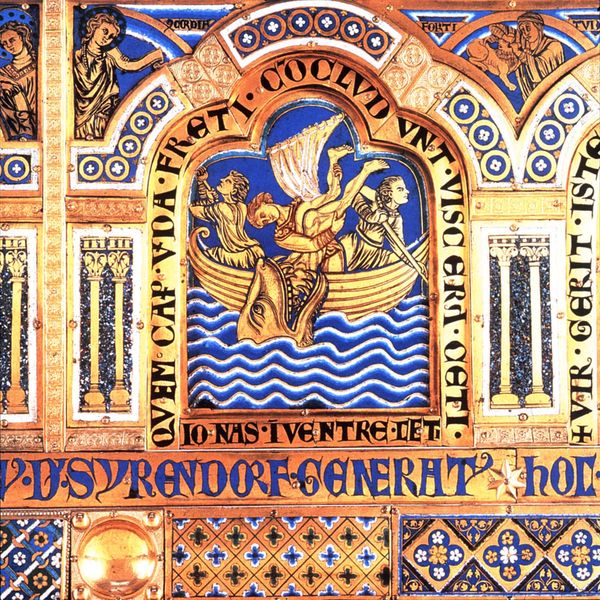
Titel: Klosterneuburger Altar
Künstler: Nikolaus von Verdun
Standort: Klosterneuburg, Augustinerchorherren-Stiftskirche Unserer Lieben Frau (EU - D)
Schlagwörter: blau, meer, wasser, weiß, gelb, menschen, see, blumen, braun, bunt, fenster, hell, männer, säule, säulen, rot, leute, muster, ornament, alt, rahmen, tot, kirche, gold, personen, boot, kahn, ruder, engel, farbig, schiff, schrift, segel, wellen, bogen, essen, ruderboot, ruderer, rudern, inschrift, ornamente, verzierung, tor, eingang, fliesen, gefahr, text, buchstaben, mosaik, altar, fisch, heiligenschein, zähne, maul, fressen, mittelalter, löwe, opfer, wal, seefahrer, heilig, wandbild, ungeheuer, drache, monster, nessie, raubfisch, latein, leite, staken, hai, düsseldorf, buchmalerei, seeungeheuer, zeichnuing, jona, fraß, fischfutter, leuite, klosterneuburg